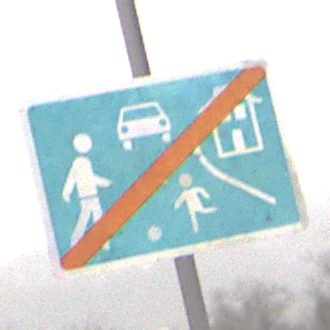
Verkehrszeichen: EndeVerkehrsberuhigterBereich
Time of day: Midday
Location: Outdoor (Nature)
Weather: Overcast
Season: Winter
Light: Natural